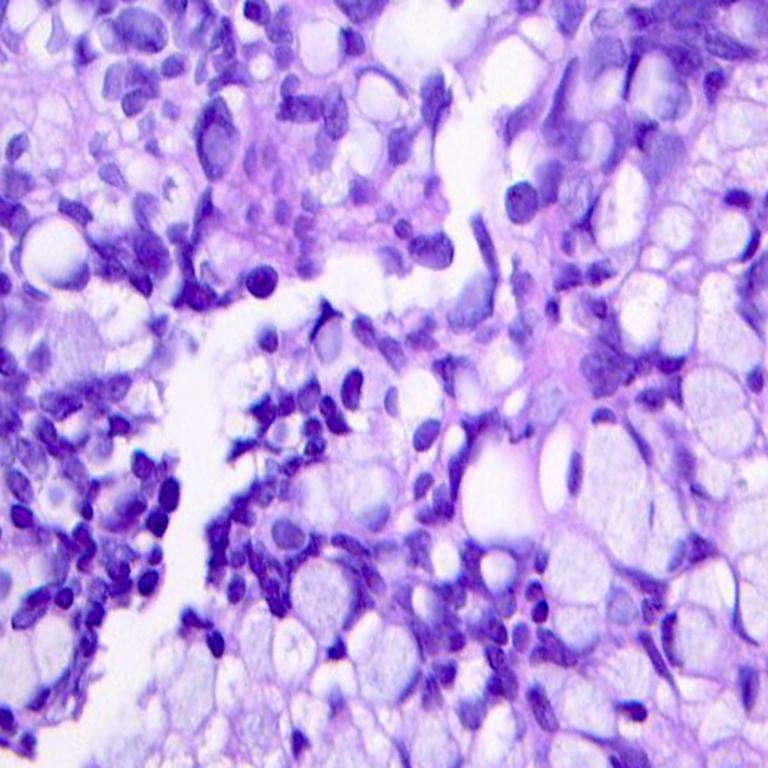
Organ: colon
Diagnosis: adenocarcinomas